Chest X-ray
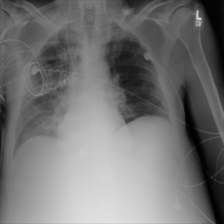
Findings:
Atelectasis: negative
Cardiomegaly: negative
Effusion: negative
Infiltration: positive
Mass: negative
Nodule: negative
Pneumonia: negative
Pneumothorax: negative
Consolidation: negative
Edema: negative
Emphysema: negative
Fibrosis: negative
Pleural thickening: negative
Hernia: negative